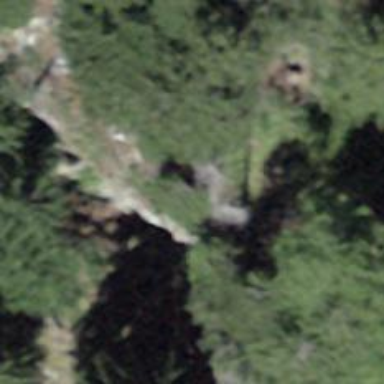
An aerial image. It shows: Natural cliff.